Question: Probably a solution that has been answered, but with all the wrong answers (aka, answers that do not solve this problem), it is very difficult to sift through to find the correct one.
The issue is this --- How to make CodeMirror fill 100% of the parent div --- without forcing the rest of the page into 100% height as this causes the following issues :
When using
'''
html, body { height: 100%; }
'''
You are effectively telling the page that the entire height is the view port of the browser for the entire page including all contents. The problem with this, is that I do not want everything on the page to be constrained to this proportion. What I would like to do, is have normal access to the page without breaking responsiveness (aka, mobile, etc support), and still have a single div on the page (right panel) have a div that ONLY THAT div is 100% height --- of the space in that div. I do not want 100% height to overflow into the menu, go underneath/over the menu, etc. It must stay within the box.

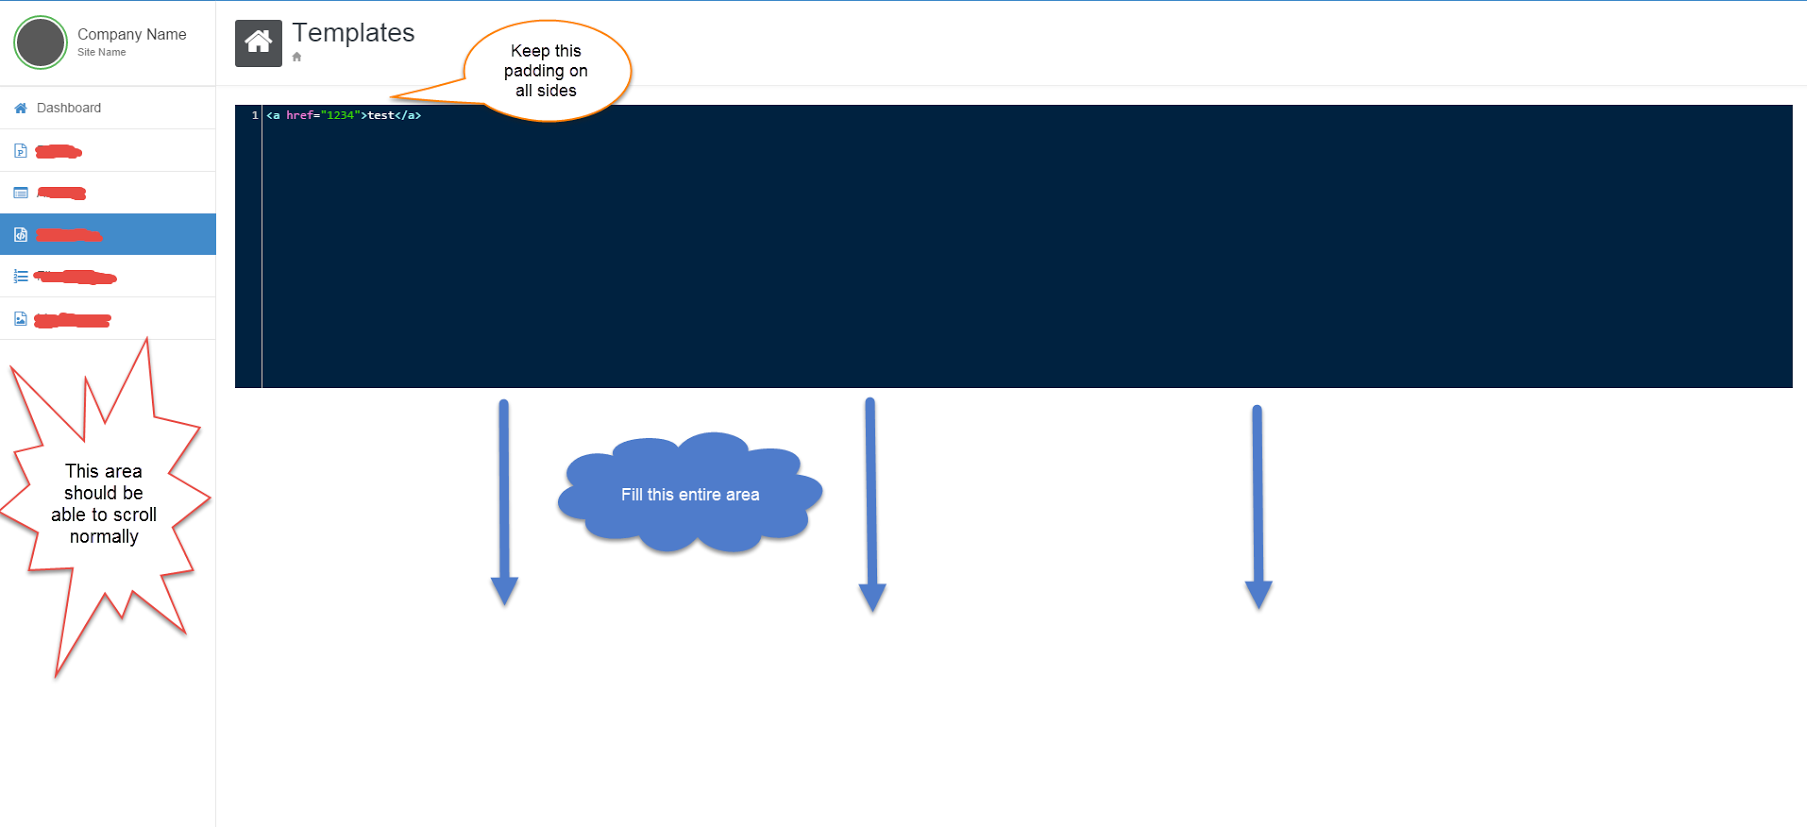
Answer: Have you tried this attribute :
'''
/* Firefox */
height: -moz-calc(100vh - 190px);
/* WebKit */
height: -webkit-calc(100vh - 190px);
/* Opera */
height: -o-calc(100vh - 190px);
/* Standard */
height: calc(100vh - 190px);
'''
Using combined with allows you to constrain the size of the element to the visible area.